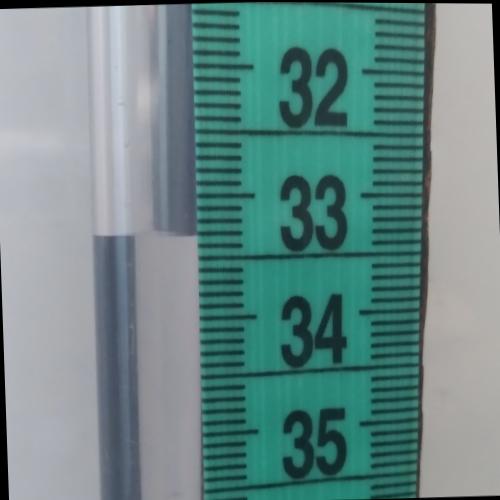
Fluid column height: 33.3 cm